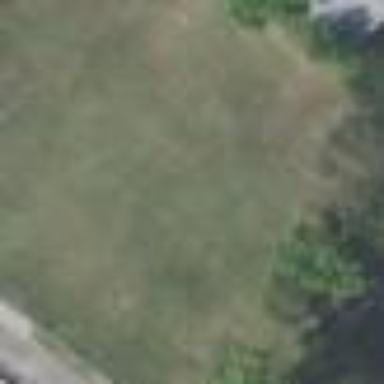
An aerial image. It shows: Grassy plot in green zone.